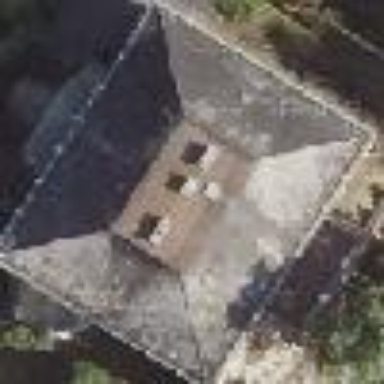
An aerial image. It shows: Detached building with roof shaped like quadruple saltbox.